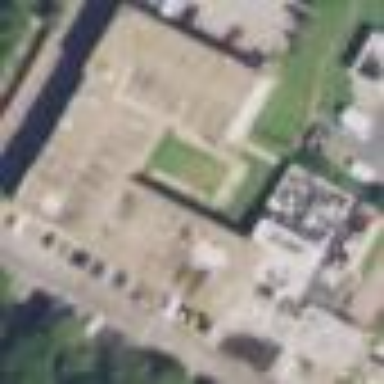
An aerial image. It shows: Building that is motel.